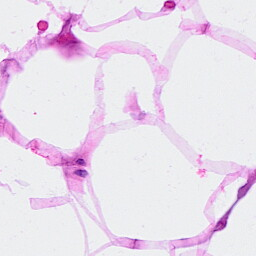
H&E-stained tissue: Breast